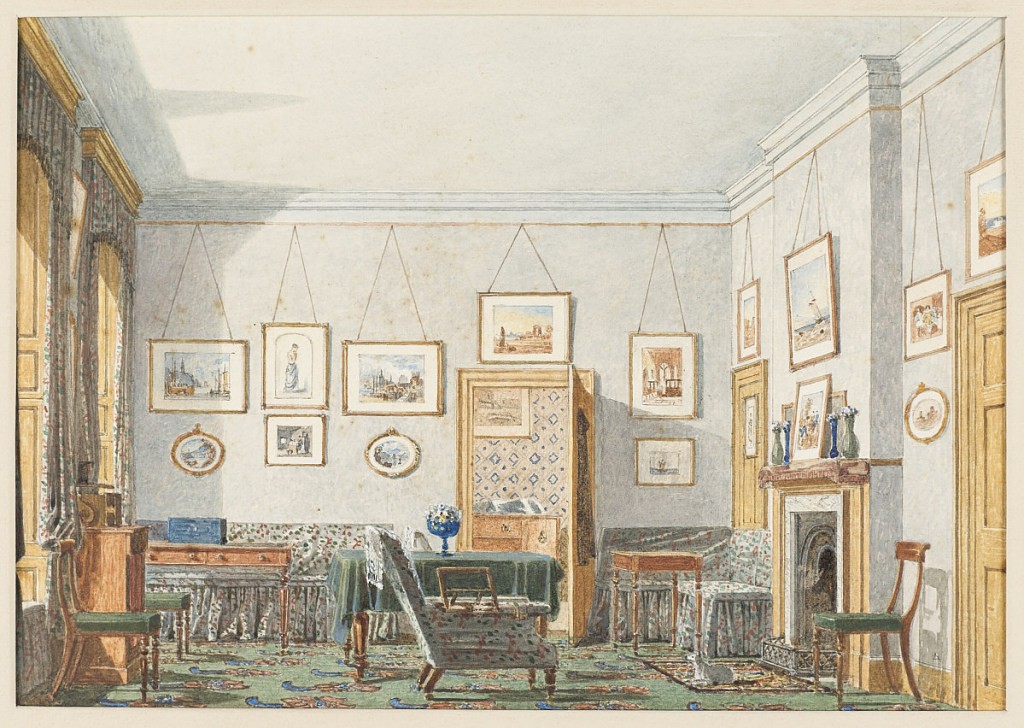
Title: George James Drummond's Room at Oxford, 1853
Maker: George Pyne, English, 1800 – 1884
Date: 1853
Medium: Brush and watercolor, gouache, graphite on white wove paper
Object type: Drawing
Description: This view is one of two by the artist depicting an undergraduate's room (probably in Christ Church) at Oxford College. The room features a green patterned carpet; printed slipcovered seating furniture and matching curtains; a large table covered with a green tablecloth; and framed watercolors lining the walls. A view into an adjoining room is seen through the open door at the center rear.